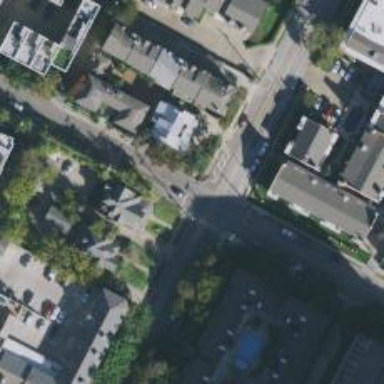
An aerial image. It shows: Tertiary road with separate sidewalk.